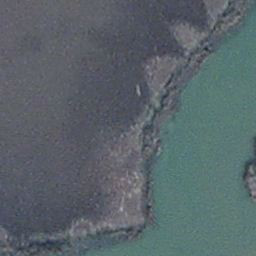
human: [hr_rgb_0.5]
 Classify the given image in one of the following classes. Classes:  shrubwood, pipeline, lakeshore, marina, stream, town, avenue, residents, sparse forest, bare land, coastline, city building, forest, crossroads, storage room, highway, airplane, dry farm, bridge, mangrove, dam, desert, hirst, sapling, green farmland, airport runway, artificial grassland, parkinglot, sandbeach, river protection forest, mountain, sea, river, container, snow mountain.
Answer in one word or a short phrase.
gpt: stream